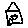
Label: house